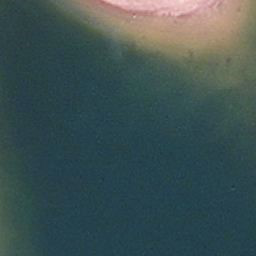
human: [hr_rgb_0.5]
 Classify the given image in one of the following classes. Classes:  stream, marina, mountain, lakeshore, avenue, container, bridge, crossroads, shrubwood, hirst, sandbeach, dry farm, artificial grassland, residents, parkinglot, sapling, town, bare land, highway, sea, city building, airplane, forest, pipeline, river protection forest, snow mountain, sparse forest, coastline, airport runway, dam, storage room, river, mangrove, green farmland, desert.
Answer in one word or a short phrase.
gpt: lakeshore